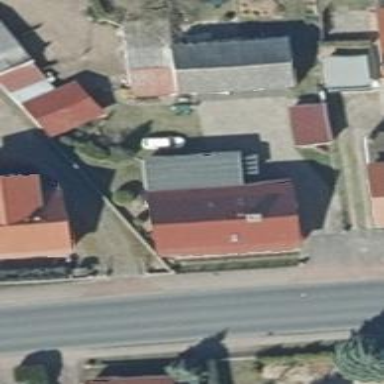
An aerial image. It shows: House with flat grey roof.